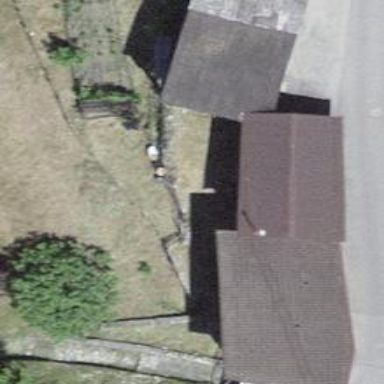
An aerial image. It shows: Group of garages.